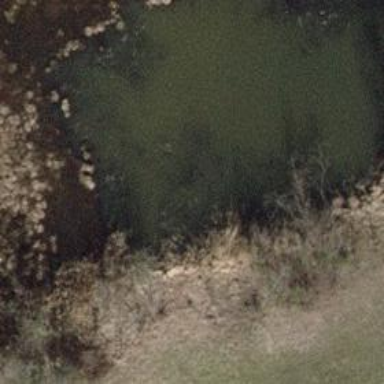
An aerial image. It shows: Pond with natural water.